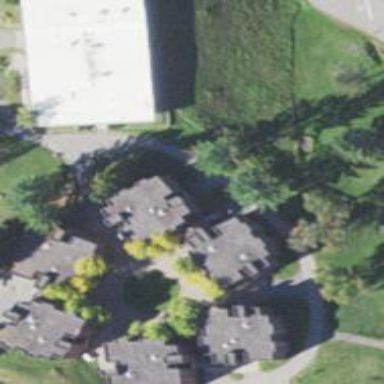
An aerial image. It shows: Dormitory building.